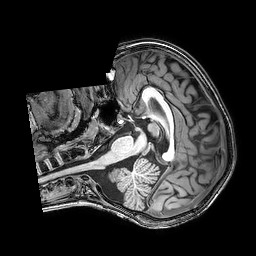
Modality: T1w
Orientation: axial
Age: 6
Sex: female
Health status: healthy